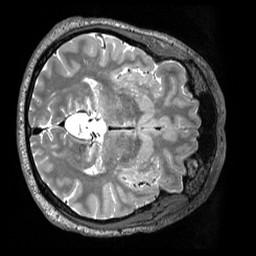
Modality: T2w
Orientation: axial
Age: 52
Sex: male
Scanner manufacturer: siemens
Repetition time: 3.2 s